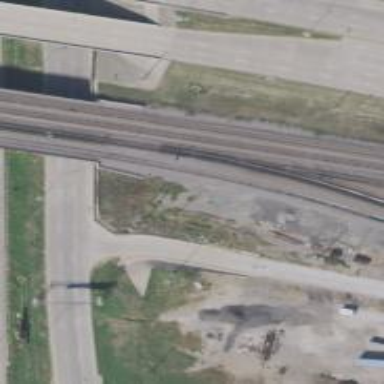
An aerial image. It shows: Abandoned railway yard.